Interaction volume radius: 5 \u00c5
Interaction volume height: 10 \u00c5
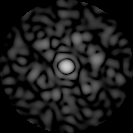
Disorder parameter: 0.7942